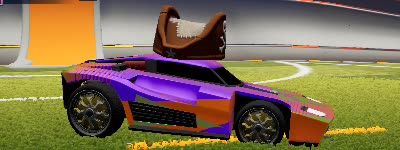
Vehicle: breakout